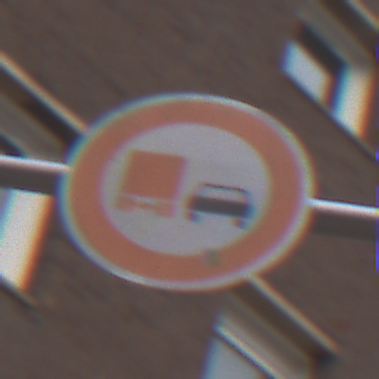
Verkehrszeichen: UeberholverbotKraftfahrzeuge
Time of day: MorningAfternoon
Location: Outdoor (Urban)
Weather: Overcast
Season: NotSpecified
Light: Natural